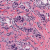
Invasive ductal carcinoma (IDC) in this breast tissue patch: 1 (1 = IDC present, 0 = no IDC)